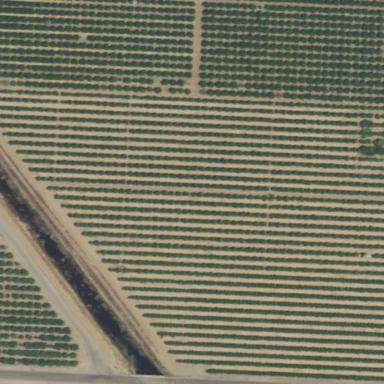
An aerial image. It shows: Orange orchard with rows of vibrant orange trees.